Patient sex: F
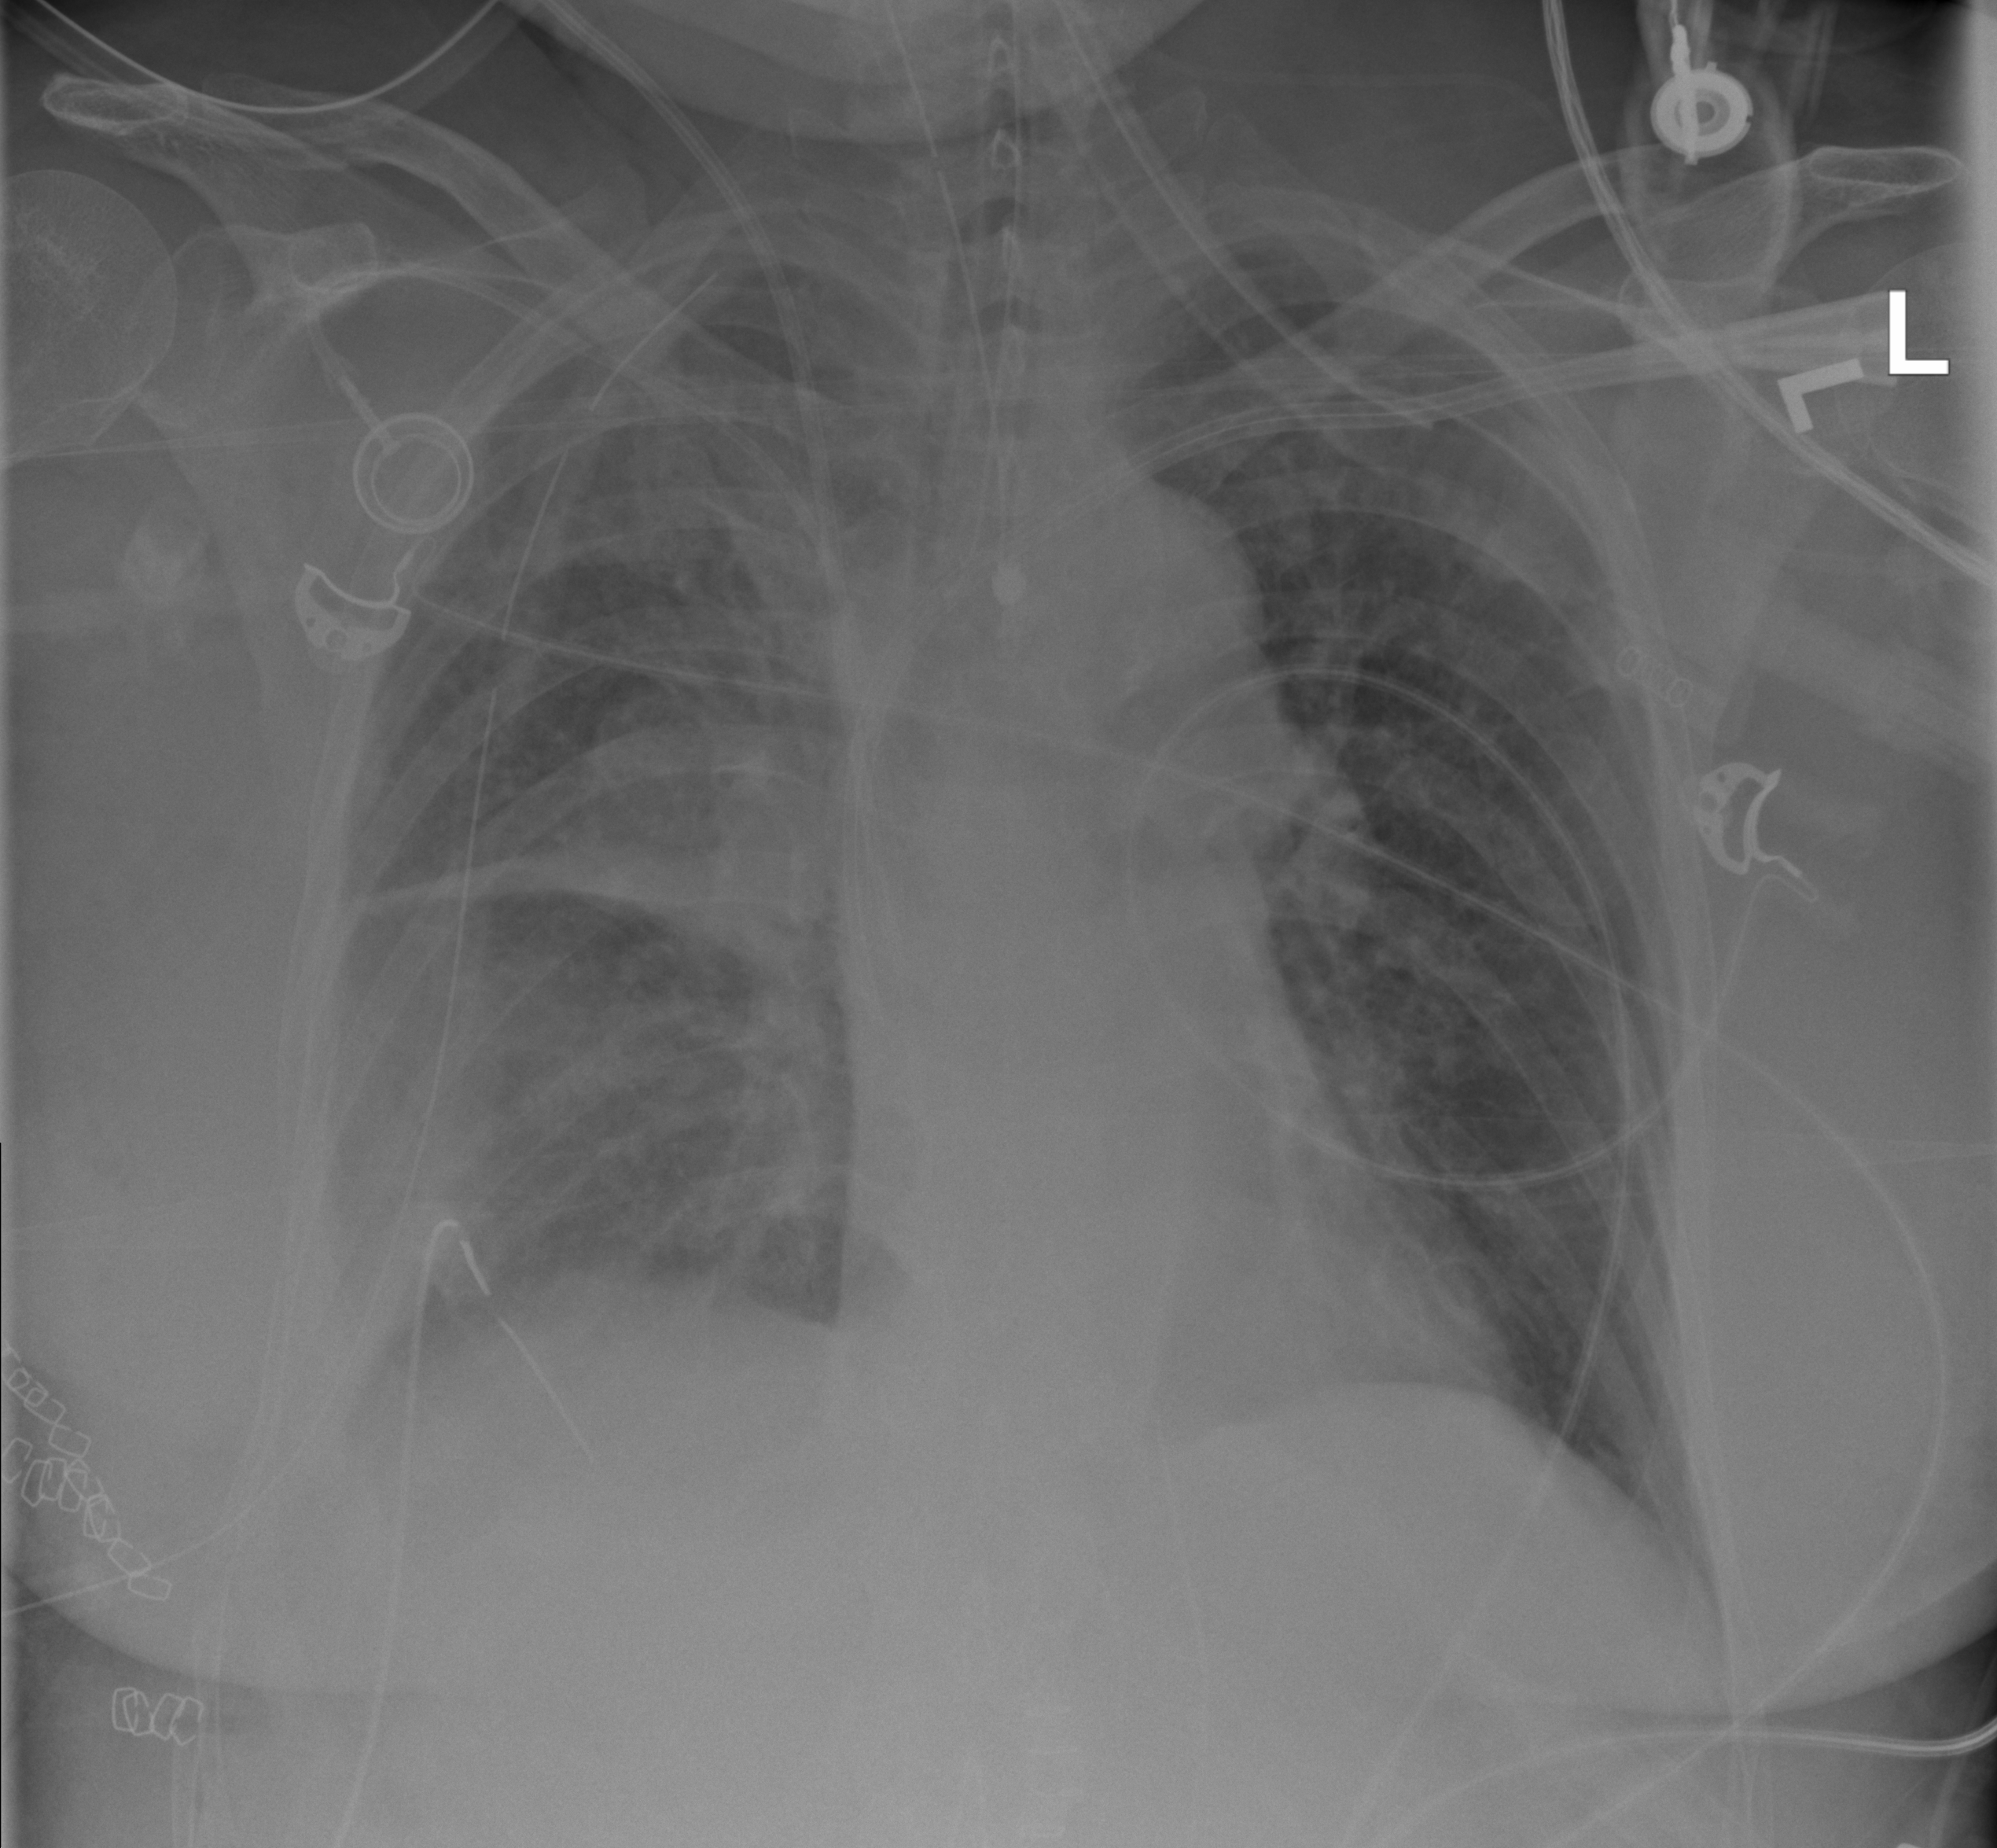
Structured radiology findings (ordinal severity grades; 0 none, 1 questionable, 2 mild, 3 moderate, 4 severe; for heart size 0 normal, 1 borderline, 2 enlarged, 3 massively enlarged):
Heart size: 0
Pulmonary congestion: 2
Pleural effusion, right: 3
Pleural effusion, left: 0
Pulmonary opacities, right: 2
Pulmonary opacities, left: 2
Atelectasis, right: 3
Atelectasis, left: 2